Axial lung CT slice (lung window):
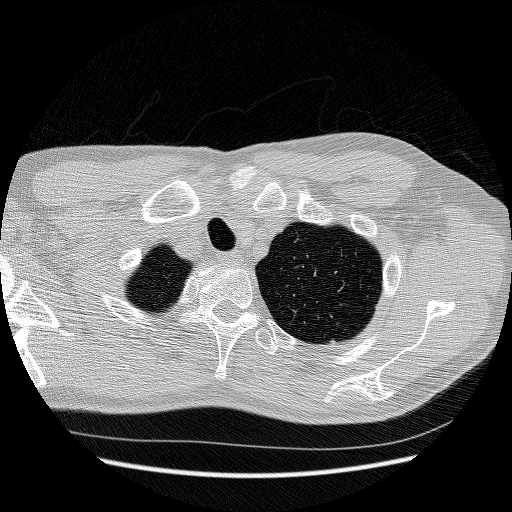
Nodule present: no